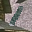
Label: 1